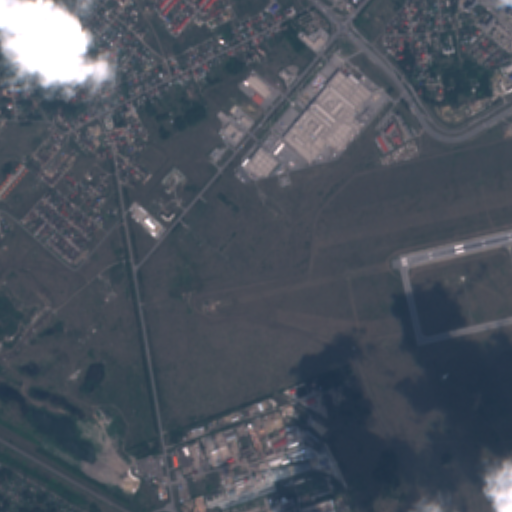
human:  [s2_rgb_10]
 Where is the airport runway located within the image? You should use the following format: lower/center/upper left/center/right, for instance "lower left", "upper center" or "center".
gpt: The airport runway is located in the upper right of the image.
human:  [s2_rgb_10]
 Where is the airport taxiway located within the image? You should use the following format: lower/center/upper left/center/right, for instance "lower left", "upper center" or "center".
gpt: The airport taxiway is located in the lower right of the image.
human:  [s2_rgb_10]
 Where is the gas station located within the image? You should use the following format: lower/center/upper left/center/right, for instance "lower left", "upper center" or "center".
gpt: The gas station is located in the upper center of the image.
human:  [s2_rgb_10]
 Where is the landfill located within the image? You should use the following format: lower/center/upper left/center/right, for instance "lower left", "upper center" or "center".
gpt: The landfill is located in the center left of the image.
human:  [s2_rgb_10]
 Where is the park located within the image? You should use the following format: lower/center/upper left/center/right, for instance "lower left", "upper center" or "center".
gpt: The park is located in the upper right of the image.
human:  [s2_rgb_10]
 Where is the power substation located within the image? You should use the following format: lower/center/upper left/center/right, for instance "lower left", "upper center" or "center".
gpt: The power substation is located in the upper right of the image.
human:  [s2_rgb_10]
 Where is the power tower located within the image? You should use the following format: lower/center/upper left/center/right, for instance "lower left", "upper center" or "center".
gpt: The power tower is located in the lower left of the image.
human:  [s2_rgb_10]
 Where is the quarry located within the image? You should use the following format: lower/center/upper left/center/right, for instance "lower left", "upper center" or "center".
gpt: The quarry is located in the lower left of the image.
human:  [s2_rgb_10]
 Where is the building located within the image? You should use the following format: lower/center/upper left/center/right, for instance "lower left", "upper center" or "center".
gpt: There is no building in the image.